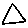
Label: triangle